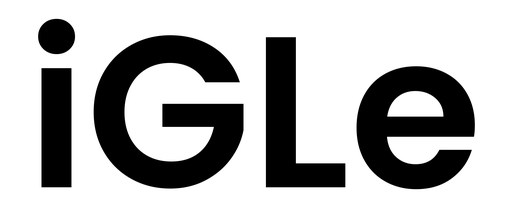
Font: Poppins-SemiBold